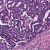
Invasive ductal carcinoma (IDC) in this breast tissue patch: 1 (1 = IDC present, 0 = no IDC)